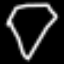
Label: diamond